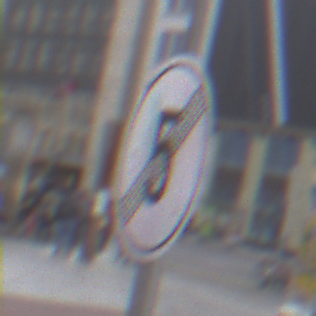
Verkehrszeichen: EndeGeschwindigkeit5
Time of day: MorningAfternoon
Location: Outdoor (Urban)
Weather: Overcast
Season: NotSpecified
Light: Natural